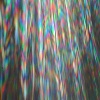
Label: sunburn